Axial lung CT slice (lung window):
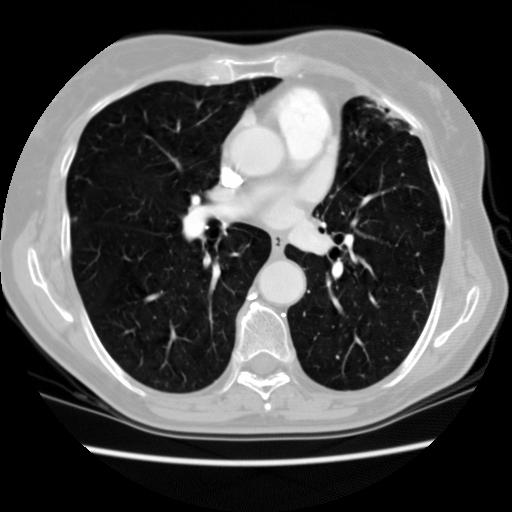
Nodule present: no